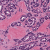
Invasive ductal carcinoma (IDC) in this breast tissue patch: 1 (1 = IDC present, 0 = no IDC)